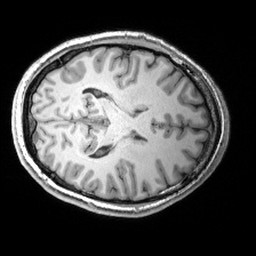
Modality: T1w
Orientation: axial
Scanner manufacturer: siemens
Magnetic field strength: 3 T
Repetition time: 2.53 s
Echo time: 0.00299 s